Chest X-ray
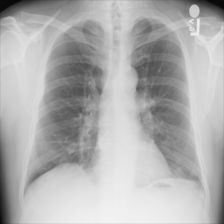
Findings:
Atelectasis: positive
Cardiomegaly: negative
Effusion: negative
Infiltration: negative
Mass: negative
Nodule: negative
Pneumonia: negative
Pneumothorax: negative
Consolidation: negative
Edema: negative
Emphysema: negative
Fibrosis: negative
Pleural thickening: negative
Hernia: negative